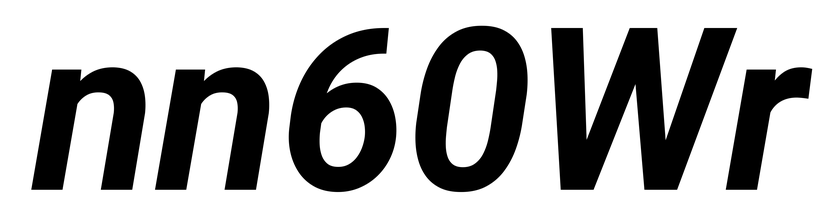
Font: Roboto-Italic_Bold_Italic